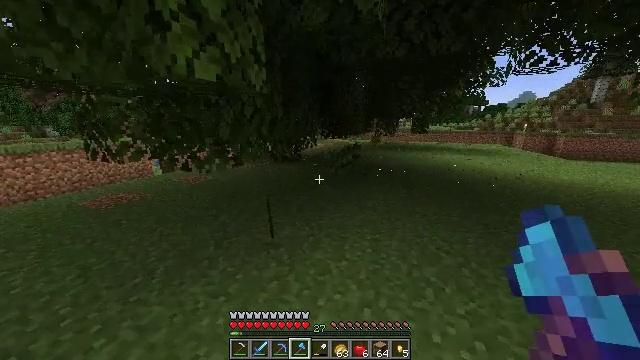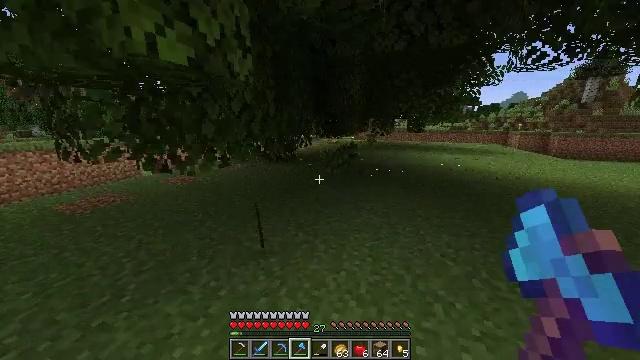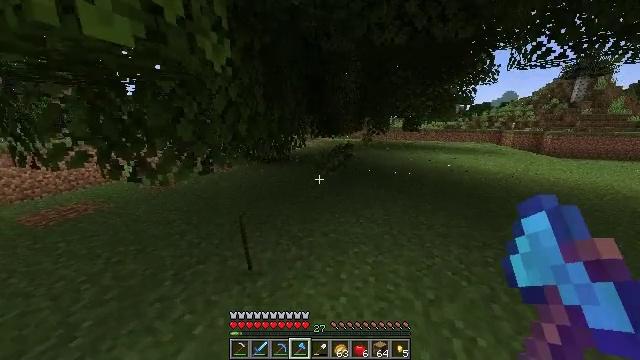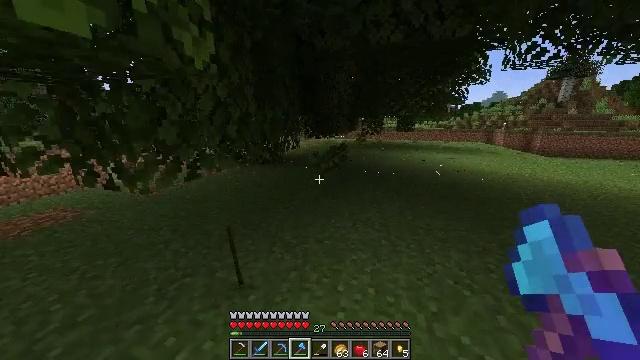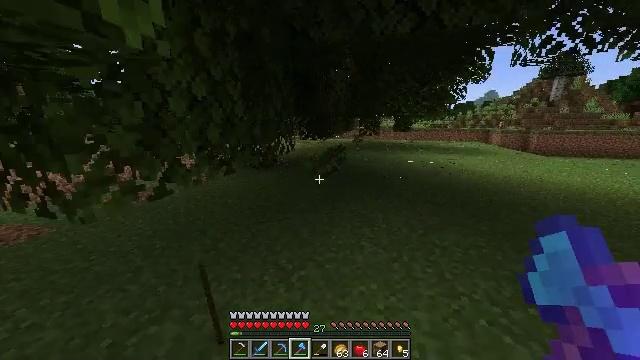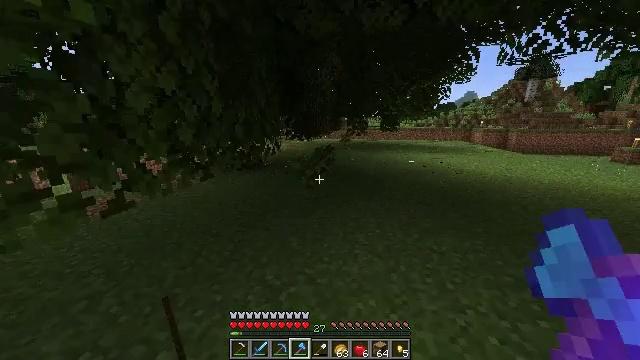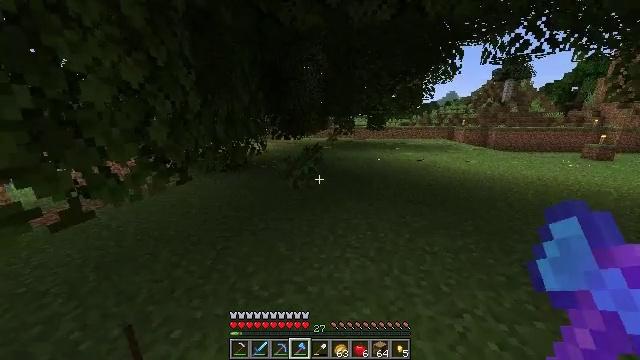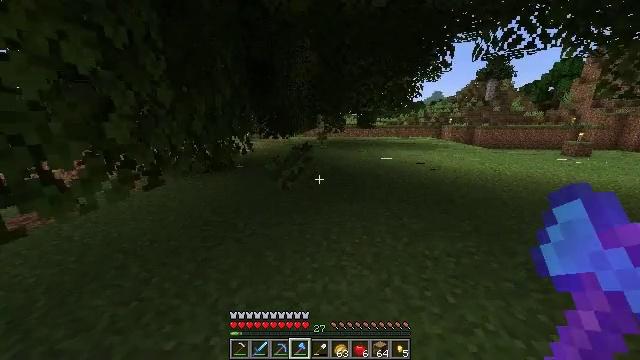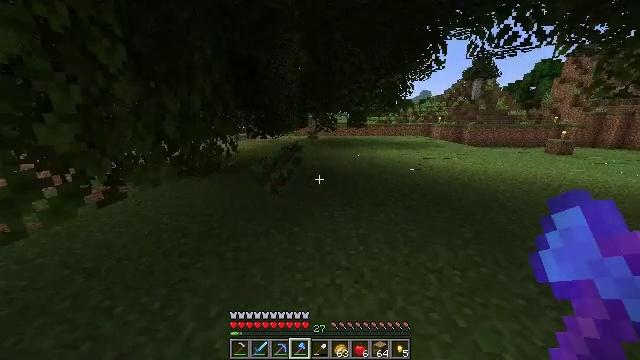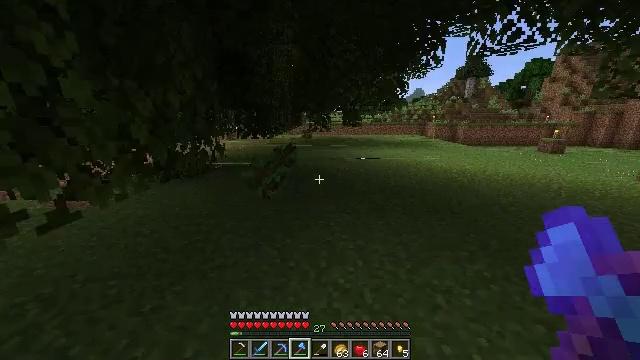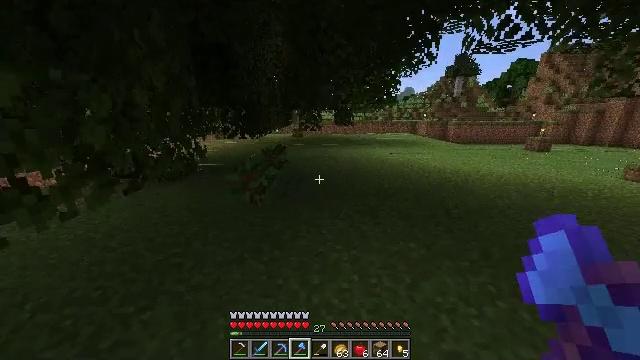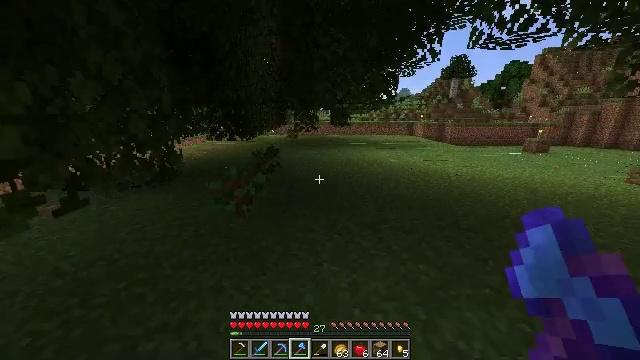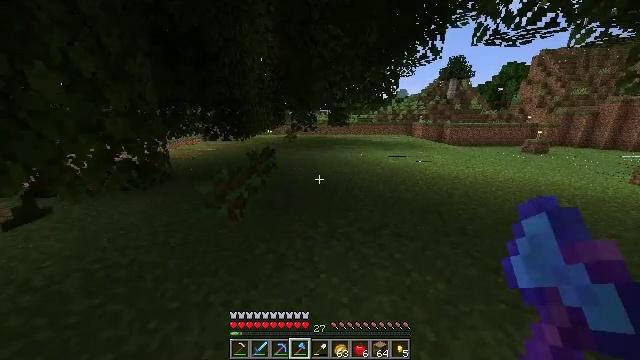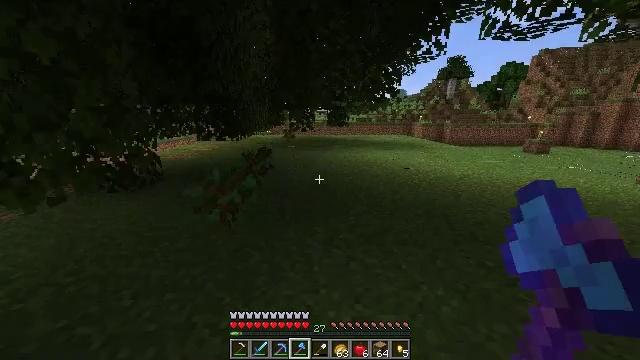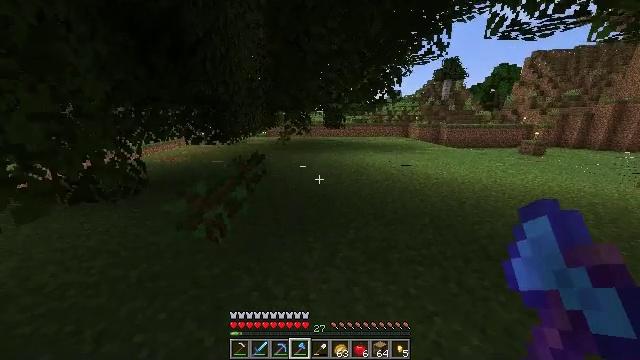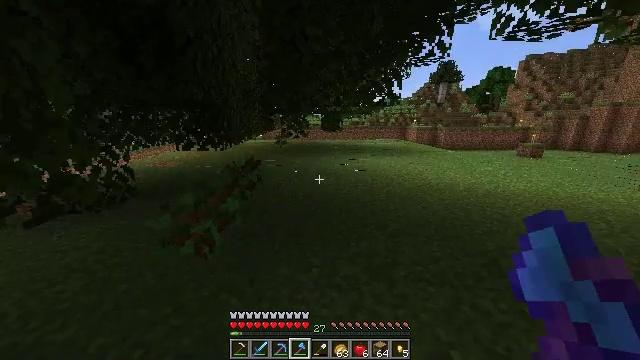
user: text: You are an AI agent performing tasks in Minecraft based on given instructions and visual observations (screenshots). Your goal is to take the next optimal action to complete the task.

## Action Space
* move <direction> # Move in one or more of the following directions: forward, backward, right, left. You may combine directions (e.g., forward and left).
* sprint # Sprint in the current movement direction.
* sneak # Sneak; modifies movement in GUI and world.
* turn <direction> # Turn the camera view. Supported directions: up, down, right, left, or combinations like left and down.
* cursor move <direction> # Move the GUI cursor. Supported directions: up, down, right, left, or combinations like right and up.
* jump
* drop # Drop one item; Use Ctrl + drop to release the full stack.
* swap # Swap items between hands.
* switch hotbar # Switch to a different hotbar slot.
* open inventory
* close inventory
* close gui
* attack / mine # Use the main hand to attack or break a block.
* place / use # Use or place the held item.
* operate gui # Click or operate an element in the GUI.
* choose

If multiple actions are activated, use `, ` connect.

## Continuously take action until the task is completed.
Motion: motion action
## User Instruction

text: Break oak leaves from the trees.
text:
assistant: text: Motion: move forward, sprint, turn right
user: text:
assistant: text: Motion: move forward, sprint, turn right
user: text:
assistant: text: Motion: move forward, sprint, turn right
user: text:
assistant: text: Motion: move forward, sprint, turn right
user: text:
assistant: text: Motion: move forward, turn right
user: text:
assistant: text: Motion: move forward, turn right
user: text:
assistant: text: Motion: move forward, turn right
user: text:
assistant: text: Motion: move forward, turn right
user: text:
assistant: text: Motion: move forward, sprint, turn right
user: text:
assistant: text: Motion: move forward, sprint, turn right
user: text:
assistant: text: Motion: move forward, sprint, turn right
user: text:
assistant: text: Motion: move forward
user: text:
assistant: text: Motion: move forward
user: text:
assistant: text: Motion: move forward, turn right
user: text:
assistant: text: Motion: move forward
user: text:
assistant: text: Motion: move forward, turn right and up
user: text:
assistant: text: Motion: move forward, turn right
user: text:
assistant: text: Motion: move forward, sprint
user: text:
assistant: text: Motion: move forward, sprint
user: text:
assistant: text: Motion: move forward, sprint
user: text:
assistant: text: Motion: move forward, sprint
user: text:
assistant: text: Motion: move forward
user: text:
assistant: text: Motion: move forward
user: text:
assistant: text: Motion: move forward, turn left and up
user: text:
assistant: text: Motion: move forward, turn left and up
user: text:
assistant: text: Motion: move forward, turn left and up
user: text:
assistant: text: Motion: move forward, turn left and up
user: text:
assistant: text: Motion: move forward, turn left and up
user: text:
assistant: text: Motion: move forward, turn left and up
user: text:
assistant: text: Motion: move forward, turn left and up